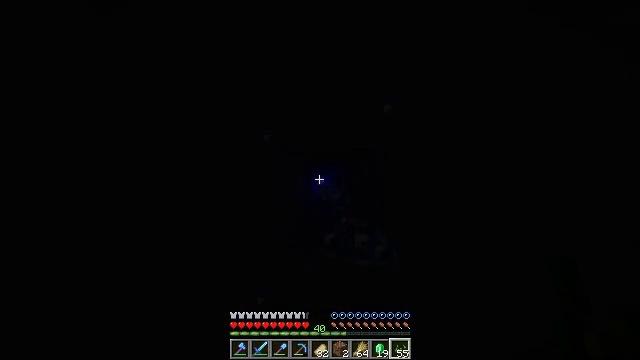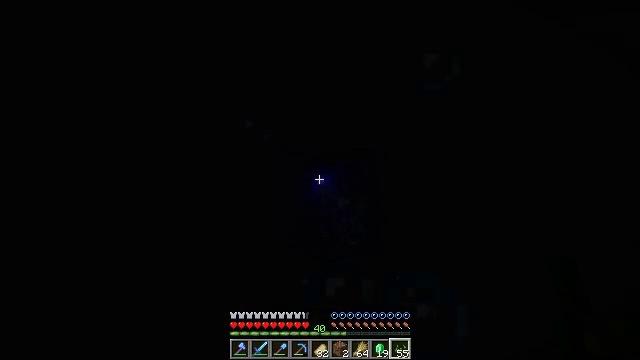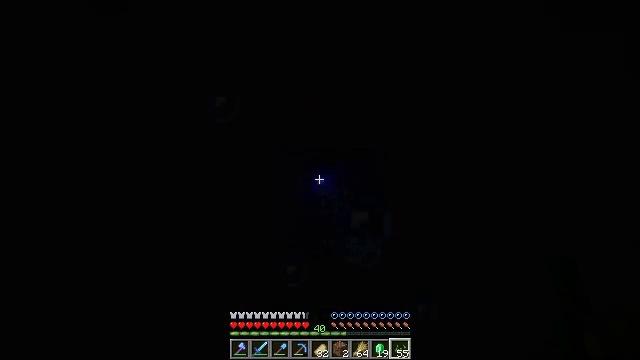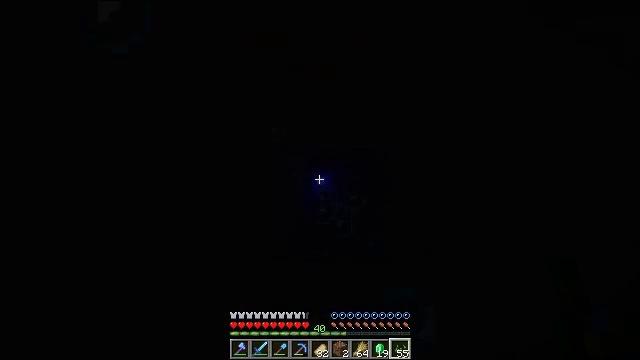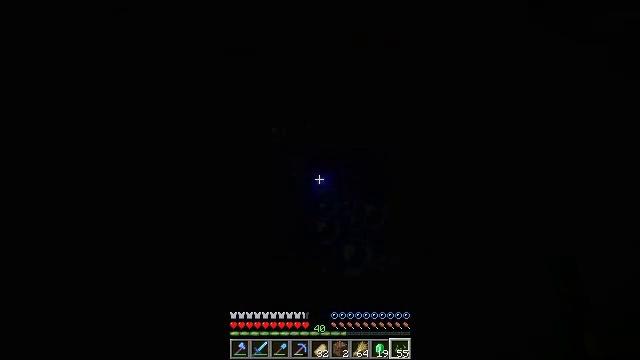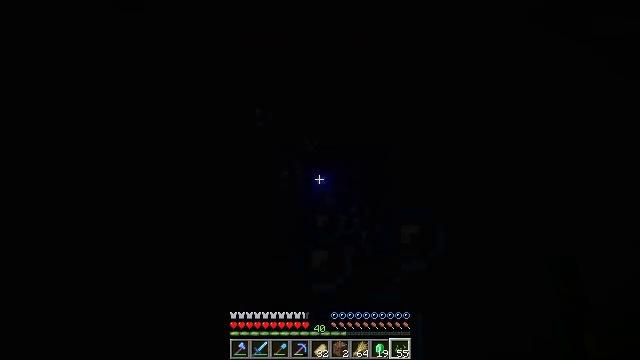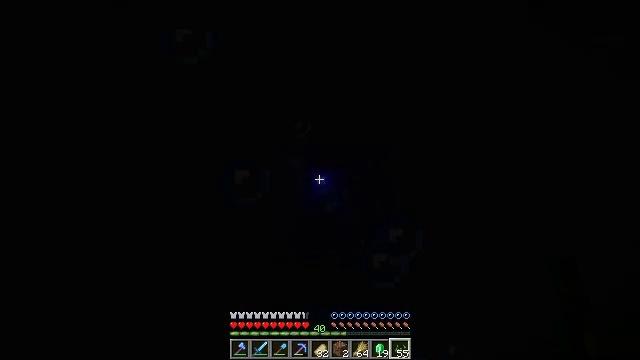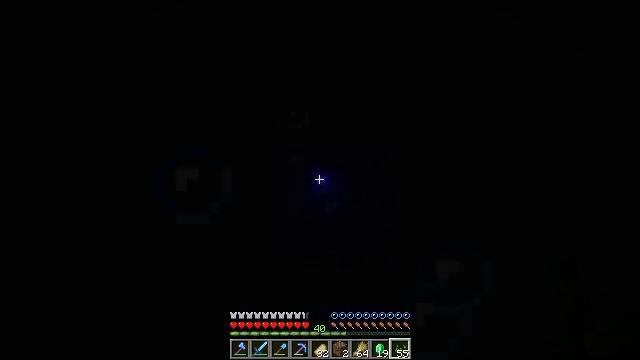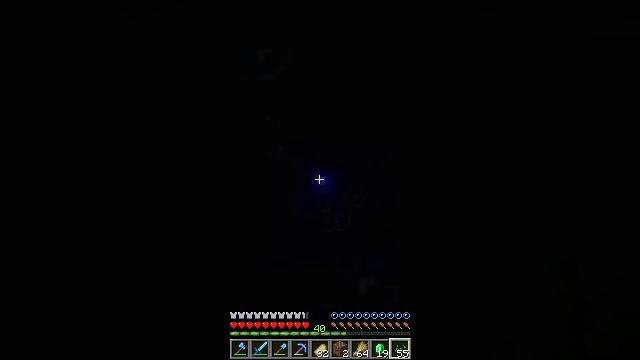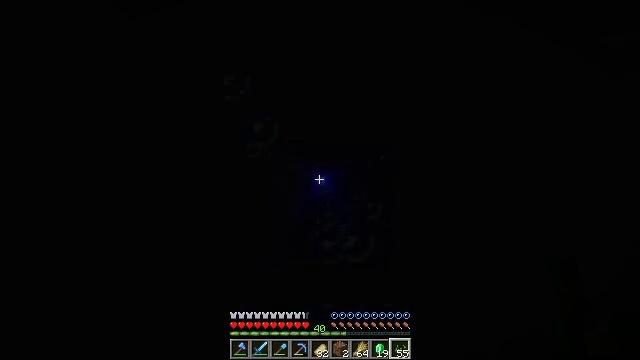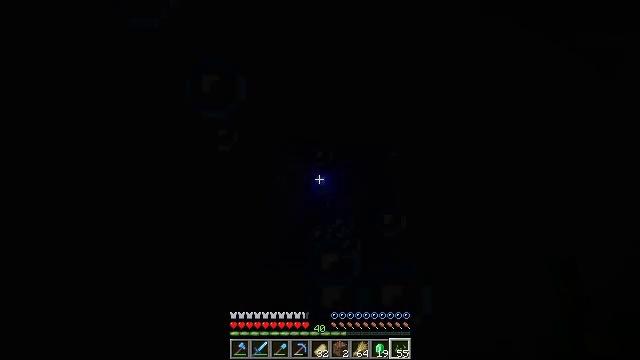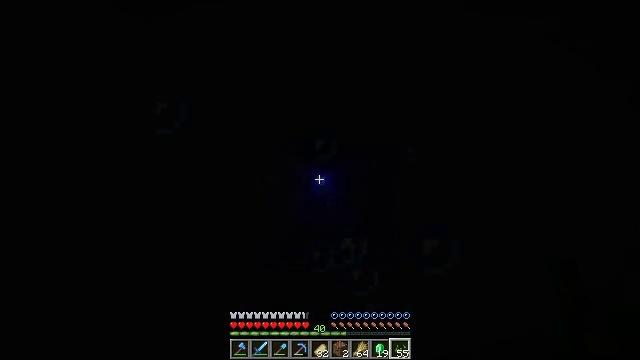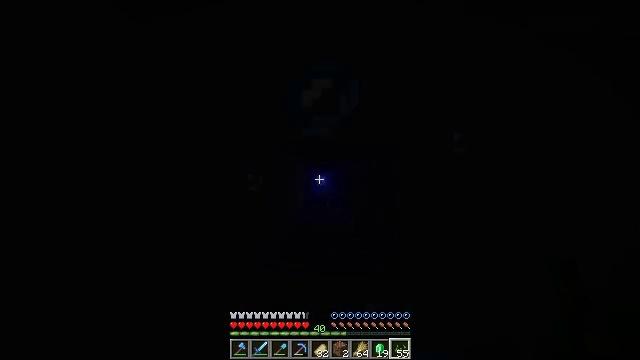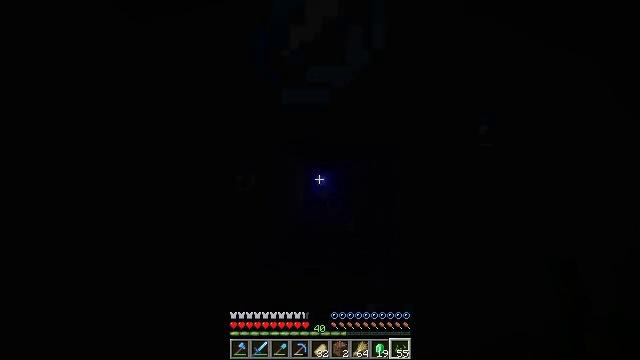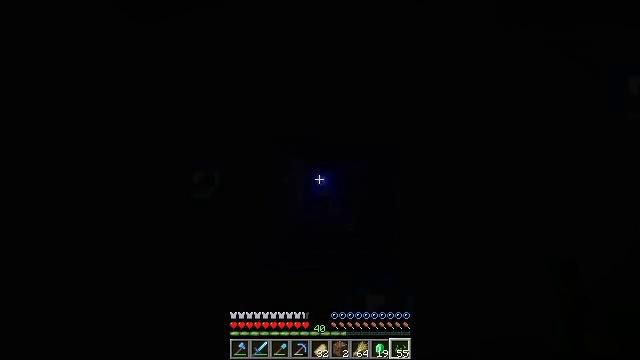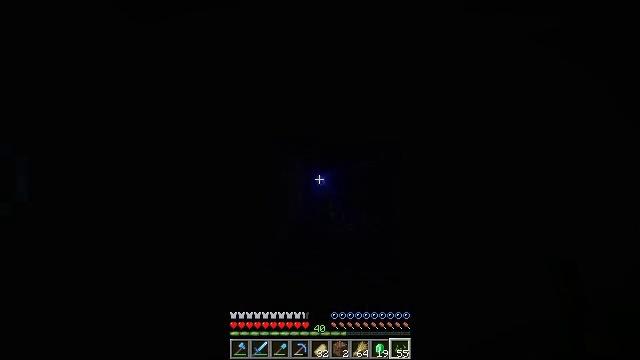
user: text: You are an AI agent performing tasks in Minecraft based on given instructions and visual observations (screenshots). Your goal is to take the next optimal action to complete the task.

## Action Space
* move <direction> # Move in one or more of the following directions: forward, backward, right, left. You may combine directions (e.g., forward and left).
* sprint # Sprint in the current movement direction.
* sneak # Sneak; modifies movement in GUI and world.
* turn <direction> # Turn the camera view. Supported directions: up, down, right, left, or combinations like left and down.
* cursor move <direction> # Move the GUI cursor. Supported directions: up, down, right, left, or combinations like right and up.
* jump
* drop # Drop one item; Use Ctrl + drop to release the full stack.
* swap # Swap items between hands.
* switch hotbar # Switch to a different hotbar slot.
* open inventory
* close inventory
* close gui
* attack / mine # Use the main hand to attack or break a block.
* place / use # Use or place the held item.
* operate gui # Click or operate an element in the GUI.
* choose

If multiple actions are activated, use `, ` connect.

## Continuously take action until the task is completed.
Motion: motion action
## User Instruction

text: Open the crafting table to craft a diamond hoe.
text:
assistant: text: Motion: no_op
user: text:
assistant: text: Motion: no_op
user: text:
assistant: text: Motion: no_op
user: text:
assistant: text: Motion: turn right
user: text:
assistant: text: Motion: no_op
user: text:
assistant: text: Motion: no_op
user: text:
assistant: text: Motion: no_op
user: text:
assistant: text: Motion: no_op
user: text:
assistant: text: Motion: no_op
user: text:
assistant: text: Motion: no_op
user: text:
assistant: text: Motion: no_op
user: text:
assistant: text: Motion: no_op
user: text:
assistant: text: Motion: no_op
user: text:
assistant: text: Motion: no_op
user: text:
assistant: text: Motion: no_op
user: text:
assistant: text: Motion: no_op
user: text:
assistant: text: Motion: no_op
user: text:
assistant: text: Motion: no_op
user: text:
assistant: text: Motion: no_op
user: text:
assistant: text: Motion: no_op
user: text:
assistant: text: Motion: no_op
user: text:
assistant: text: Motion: no_op
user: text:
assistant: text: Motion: no_op
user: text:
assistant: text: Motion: no_op
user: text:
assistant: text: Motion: no_op
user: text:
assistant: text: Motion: no_op
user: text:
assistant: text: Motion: no_op
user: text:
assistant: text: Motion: no_op
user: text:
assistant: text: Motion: no_op
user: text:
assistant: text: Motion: turn right